Question: First, I have created a table called 'Placemarks' containing a column of type 'geography'.
'''
CREATE TABLE [dbo].[Placemarks](
[ID] [int] NOT NULL,
<URL> NOT NULL,
[Location] [geography] NOT NULL,
CONSTRAINT [PK_Placemarks]
PRIMARY KEY CLUSTERED([ID] ASC)
)
'''
Then, I use the following query in a stored procedure to get a list of all columns in the table with their data types.
'''
SELECT
b.name, c.name as TypeName, b.length, b.isnullable, b.collation, b.xprec, b.xscale
FROM sysobjects a
inner join syscolumns b on a.id = b.id
inner join systypes c on b.xtype = c.xtype and c.name <> 'sysname'
WHERE a.id = object_id(N'[dbo].[Placemarks]')
and OBJECTPROPERTY(a.id, N'IsUserTable') = 1
ORDER BY b.colId
'''
The result of the query can be viewed here:

I am using this query in a stored procedure and need to get a single row for each column in my 'Placemarks' table. I could filter out rows with TypeName = geometry or hierarchyid.
But I may use the geometry datatype in the future and want the query to be forward compatible. Any other ideas?
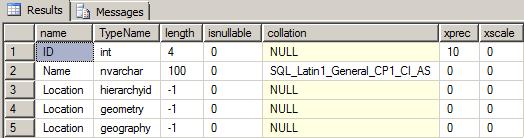
Answer: I would recommend using the newer 'sys' system catalog views rather than the old 'sysobjects' and similar views - those will be removed soon.
With this query, you should get your desired result:
'''
SELECT
c.name 'ColName',
ty.Name 'TypeName',
c.max_length, c.is_nullable, c.collation_name, c.precision, c.scale
FROM
sys.tables t
INNER JOIN
sys.columns c ON t.object_id = c.object_id
INNER JOIN
sys.types ty ON c.user_type_id = ty.user_type_id
WHERE
t.name = 'Placemarks'
'''
At least in my case, I now get:
'''
ColName TypeName max_length is_nullable collation_name precision scale
ID int 4 0 NULL 10 0
Name nvarchar 100 0 Latin1_General_CI_AS 0 0
Location geography -1 0 NULL 0 0
'''